Interaction volume radius: 5 \u00c5
Interaction volume height: 10 \u00c5
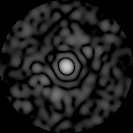
Disorder parameter: 0.8344